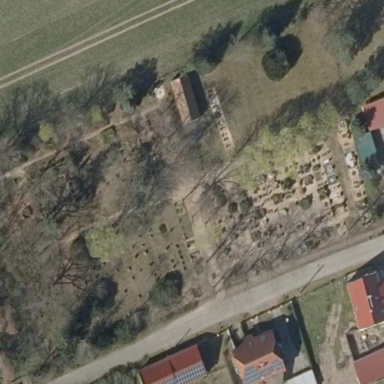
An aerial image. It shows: Cemetery.